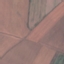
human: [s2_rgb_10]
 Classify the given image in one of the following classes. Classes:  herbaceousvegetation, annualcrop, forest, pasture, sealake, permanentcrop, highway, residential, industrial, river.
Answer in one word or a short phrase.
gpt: AnnualCrop